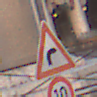
Verkehrszeichen: KurveRechts
Zusatzzeichen unten: Geschwindigkeit10
Umgebung: Outdoor, Urban
Tageszeit: SunriseSunset
Wetter: Clear
Licht: Natural
Jahreszeit: NotSpecified
Kontrast: MediumContrast